Question: I am developing an iPad App that will load a webpage in a UIWebView modally when the user is authenticated through a login form. This works great, but when I rotate the device into landscape mode, the webview covers only 75% of the screen:

Here is the code from my login view controller:
'''
// Load storyboard for easy instatiation of the login view controller
UIStoryboard *storyboard = [UIStoryboard storyboardWithName:@"MainStoryboard_iPad" bundle:nil];
WebViewController *webController =
(WebViewController *)[storyboard instantiateViewControllerWithIdentifier:@"WebView"];
// Present the embedded browser in fullscreen.
[webController setModalPresentationStyle:UIModalPresentationFullScreen];
[self presentViewController:webController animated:YES completion: nil];
'''
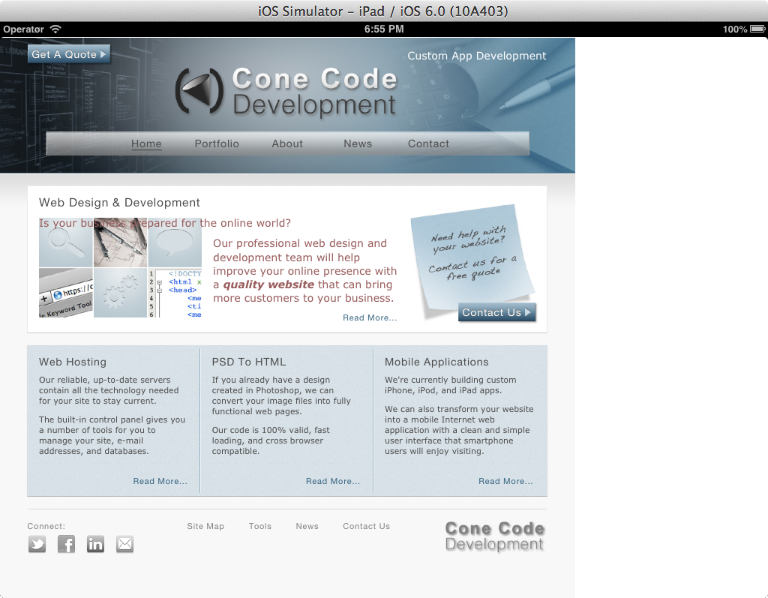
Answer: Are you using constraints or auto-resizing masks? If not, you might want to use them and make sure the web view covers the entire view's frame.